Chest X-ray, PA view. Patient: 67 years old, sex M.
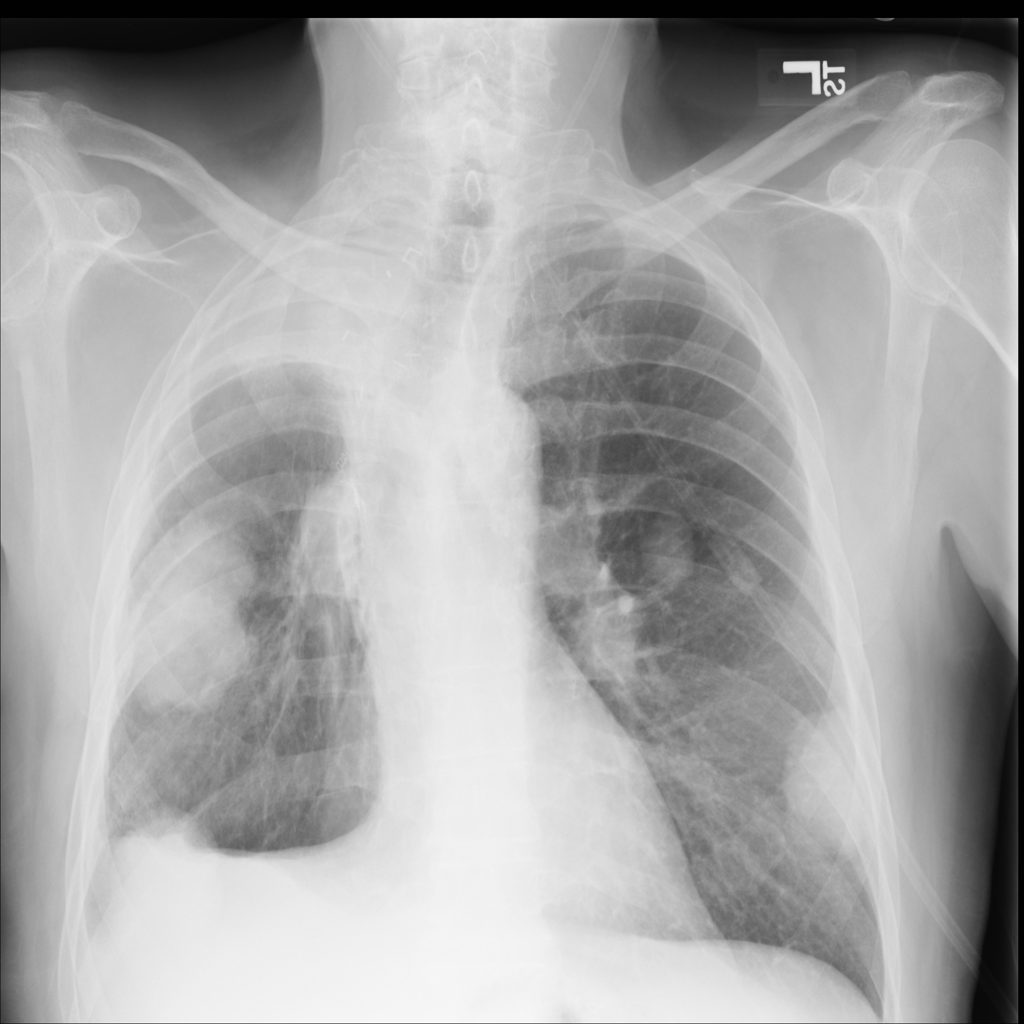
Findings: Effusion, Mass